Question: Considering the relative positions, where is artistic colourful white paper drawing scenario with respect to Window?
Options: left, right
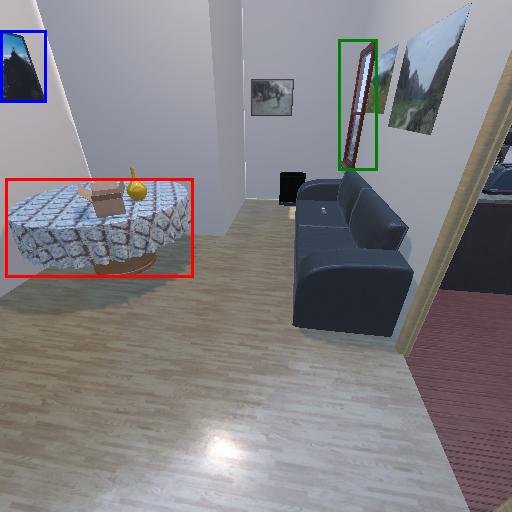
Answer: left